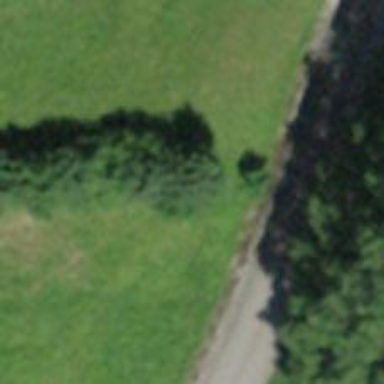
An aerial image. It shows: Hedge barrier.